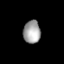
Tissue: lung
Cell type: Others
Senescence score: 0.2369
Nuclear area (px): 386
Mean DAPI intensity: 161.464